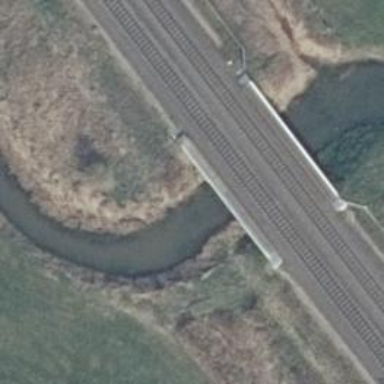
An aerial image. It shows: Canal.